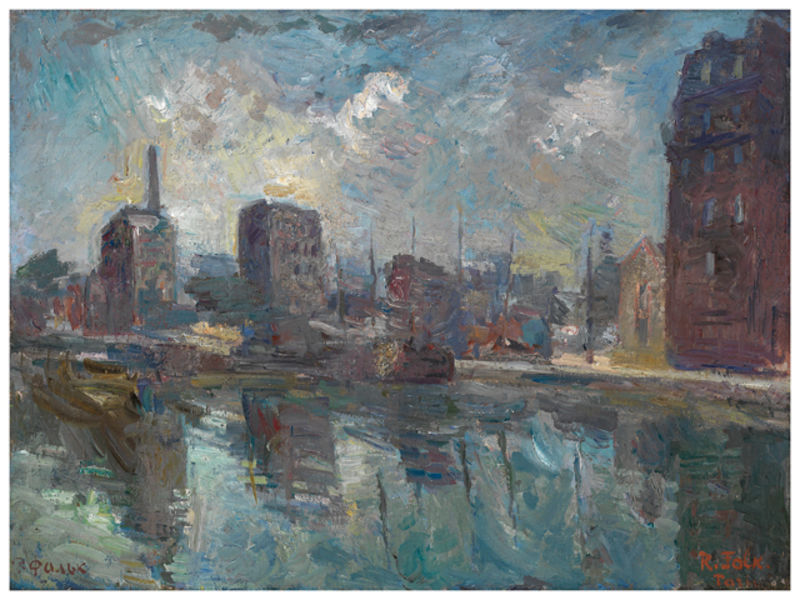
Titel: Paris Scene
Künstler: Robert Fal’k
Standort: Amherst (Massachusetts, USA)
Institution: Mead Art Museum, Amherst College
Schlagwörter: blau, grün, blue, oil, red, white, black, expressionism, gray, green, grey, modern, painting, windows, yellow, reflection, brown, cloud, clouds, sky, tree, boat, building, house, lake, landscape, sea, ship, water, houses, reflections, tower, village, evening, light, river, night, color, impressionism, purple, boats, cloudy, sail, storm, abstract, town, city, haus, monet, rot, buildings, factory, harbor, impressionist, stadt, brush, ships, sunset, shadows, colour, farben, paint, chimney, dawn, schiffe, sailing, skyscraper, van gogh, skyline, vincent, dock, canal, poles, gogh, häuser, eden, masts, chimeny, smear, docks, jock, marina, hafen, van, clody, jack, blury, r jolx, habor, brushstroaks, jolx, blurred